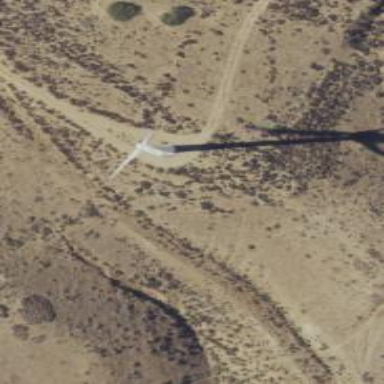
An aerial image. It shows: Wind power generator with wind turbines.